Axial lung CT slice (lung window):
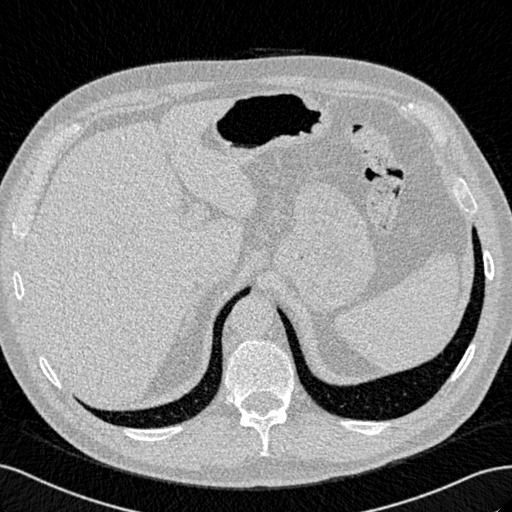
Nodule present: no